Question: I'm trying to use 'SearchView' provided in 'android.support.v7' to filter a 'Listview'.
Everything seems fine, except for a "'strange floating text'" that appears in overlay over my typed text and 'listview' rows (and doesn't disappear if I stop typing).
How can I disable it? What type of element is it?
Thank you in advance.

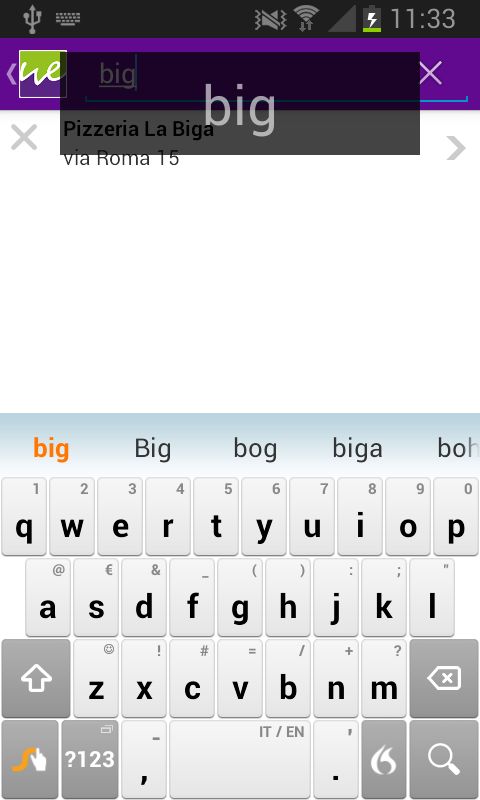
Answer: Solved: in onQueryTextChange I was using list.setFilterText(s) instead of filtering the array